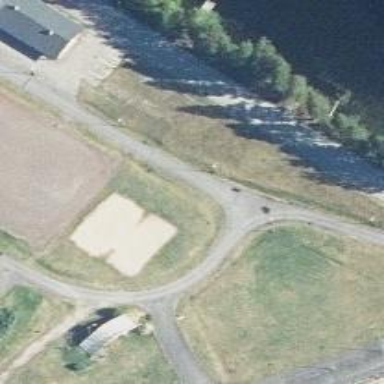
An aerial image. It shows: Asphalt path designated for nordic skiing. The path is groomed for classic and skating styles.